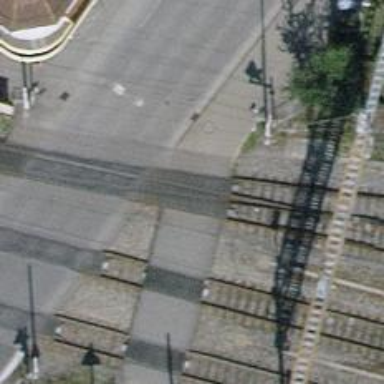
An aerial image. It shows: Railway crossing.